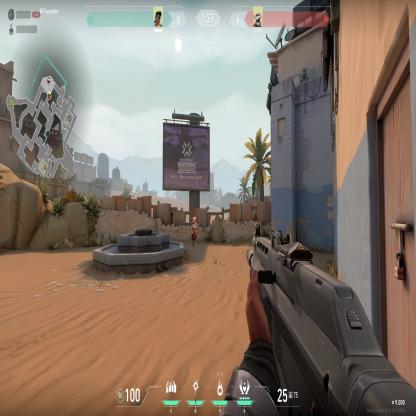
Label: enemy